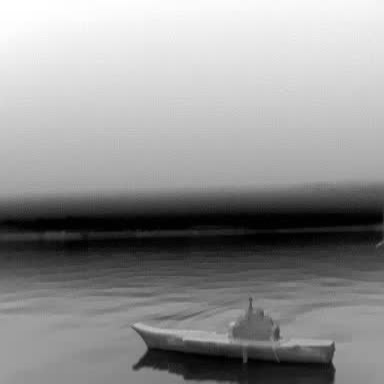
There is a warship in the infrared image.